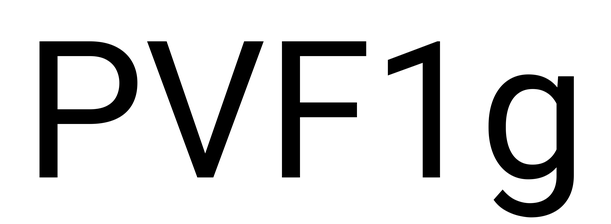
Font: Roboto_Regular